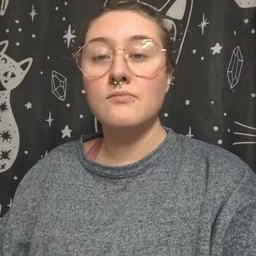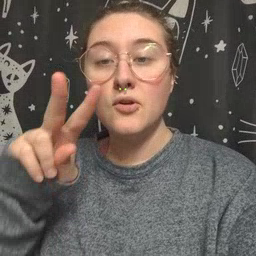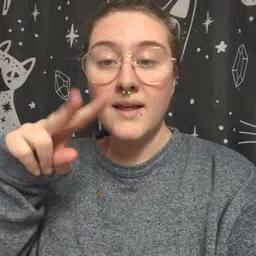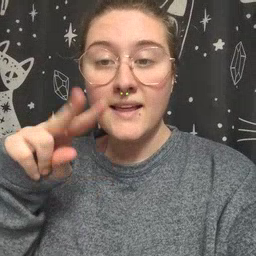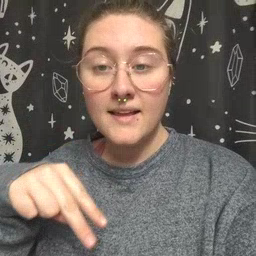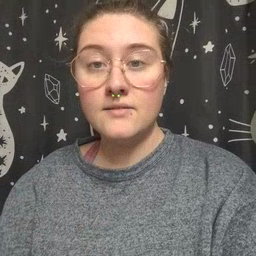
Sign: read